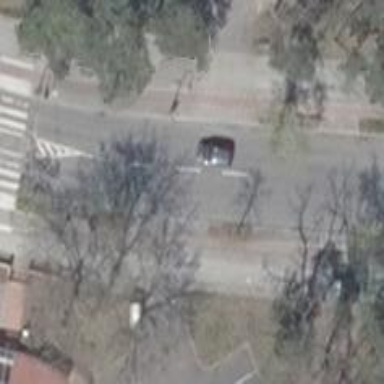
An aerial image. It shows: Residential road with asphalt surface. There are sidewalks on both sides and cycle track.